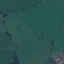
Land use / land cover class: Pasture